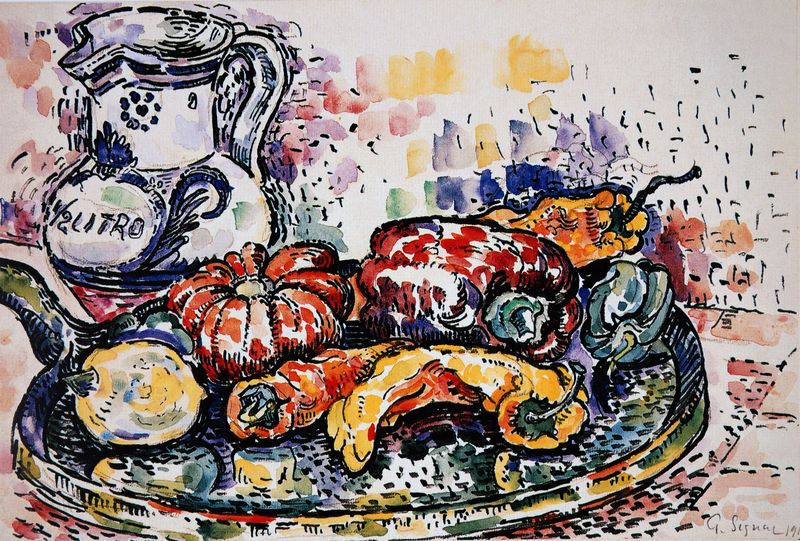
Titel: Nature morte à la cruche, Stilleben mit Krug
Künstler: Paul Signac
Standort: New York (New York)
Institution: The Metropolitan Museum of Art
Schlagwörter: blau, gemälde, wasser, weiß, aquarell, gelb, grün, impressionismus, bunt, hintergrund, orange, schwarz, skizze, tisch, zeichnung, obst, rot, malerei, muster, ornament, wand, schale, schüssel, tablett, teller, signatur, spiegel, tischdecke, rund, frucht, früchte, gemüse, henkel, kanne, keramik, krug, kürbis, stilleben, stillleben, vase, tomate, schrift, sommer, moderne, warm, farben, mauer, farbe, formen, lila, wasserfarbe, linien, weis, essen, wein, kaffee, datum, streifen, tee, stil, platte, striche, bemalt, punkte, stiel, zwiebel, griff, stileben, tusche, wasserfarben, tablet, unterschrift, porzellan, milch, aquatinta, tupfer, tinte, flecken, karaffe, küche, zahl, halb, signac, zitrone, zeichnun, farbtupfer, tonkrug, bund, fayence, wasserkrug, ausguss, pointillismus, pointillistisch, neo-impressionismus, post-impressionismus, segnal, halben, halber liter, halbliter, italienisch, liter, litro, milchkanne, paprika, paprikas, peperoni, segantini, skize, vlau, zitro, kann, milchkrug, pfeffer, limone, chili, chilli, nahrungsmittel, obest, 2 litro, author, pepperoni, 1/2 litro, tomste, seynac